Question:
<URL>
I tried to set background for LinearLayout, I used code setBackgroundResource() but it has error. Please help me, thanks.
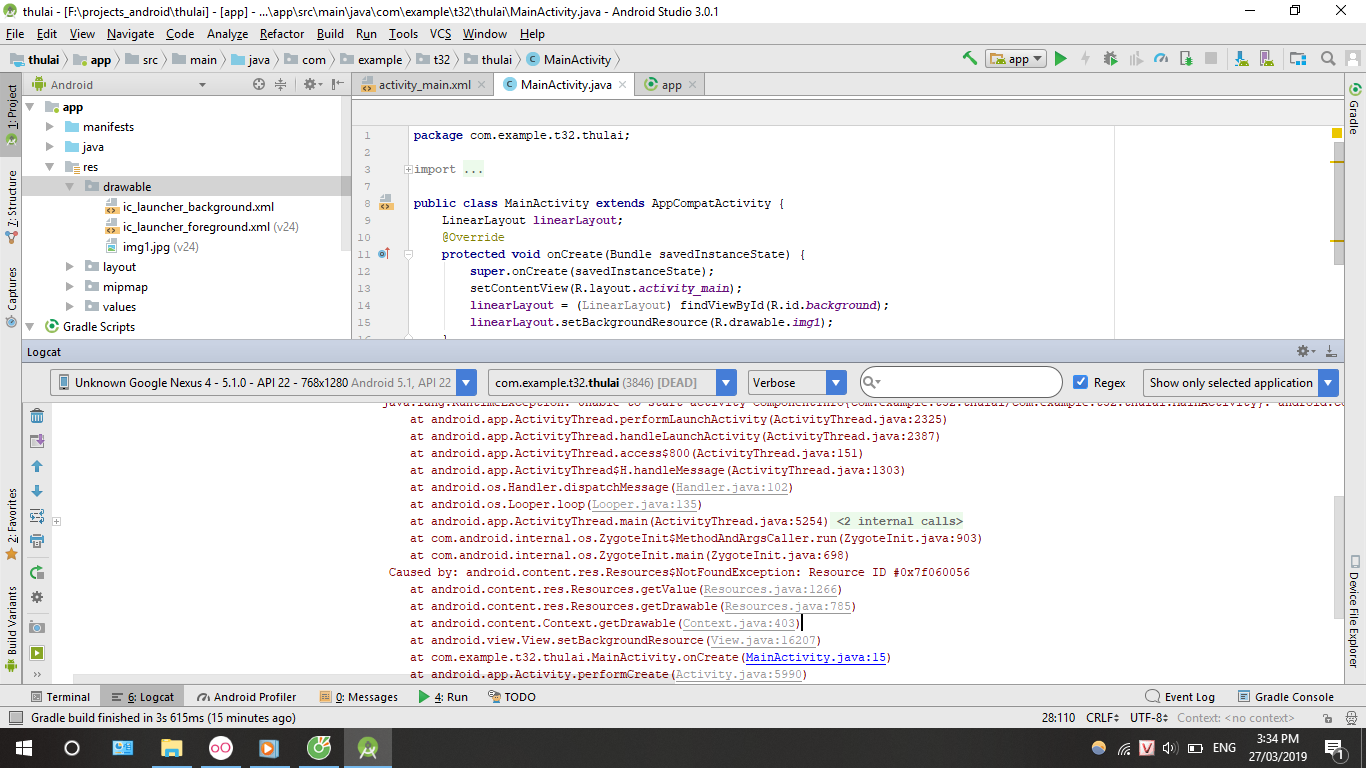
Answer: Try to clean and rebuild your project.
If that doesn't work, use this code to set the background
'''
linearLayout.setBackground(ContextCompat.getDrawable(this, R.drawable.img1))
'''
By the way, next time you should post the code directly instead of passing in a link.